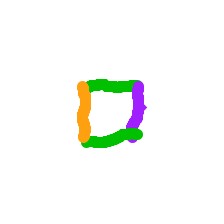
Shape: square